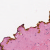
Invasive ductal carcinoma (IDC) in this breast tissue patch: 0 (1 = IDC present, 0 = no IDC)